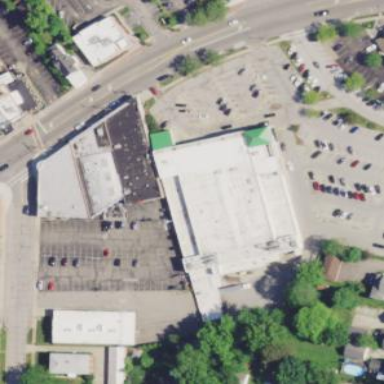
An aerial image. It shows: Supermarket building.